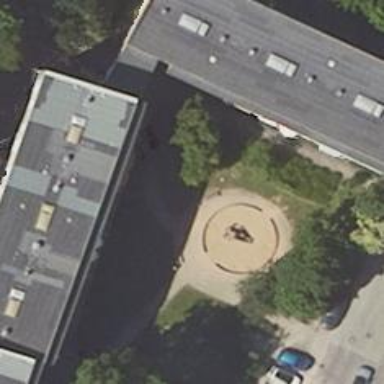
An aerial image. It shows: Playground area for leisure land.